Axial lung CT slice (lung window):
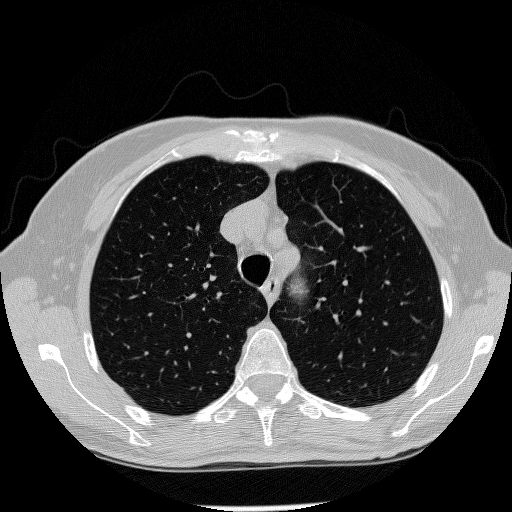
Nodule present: no